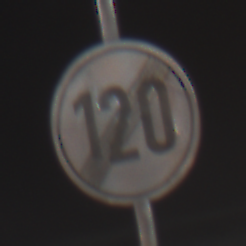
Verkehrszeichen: EndeGeschwindigkeit120
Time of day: Night
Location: Outdoor (Urban)
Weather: PartlyCloudy
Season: NotSpecified
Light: Artificial